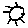
Label: sun